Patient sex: M
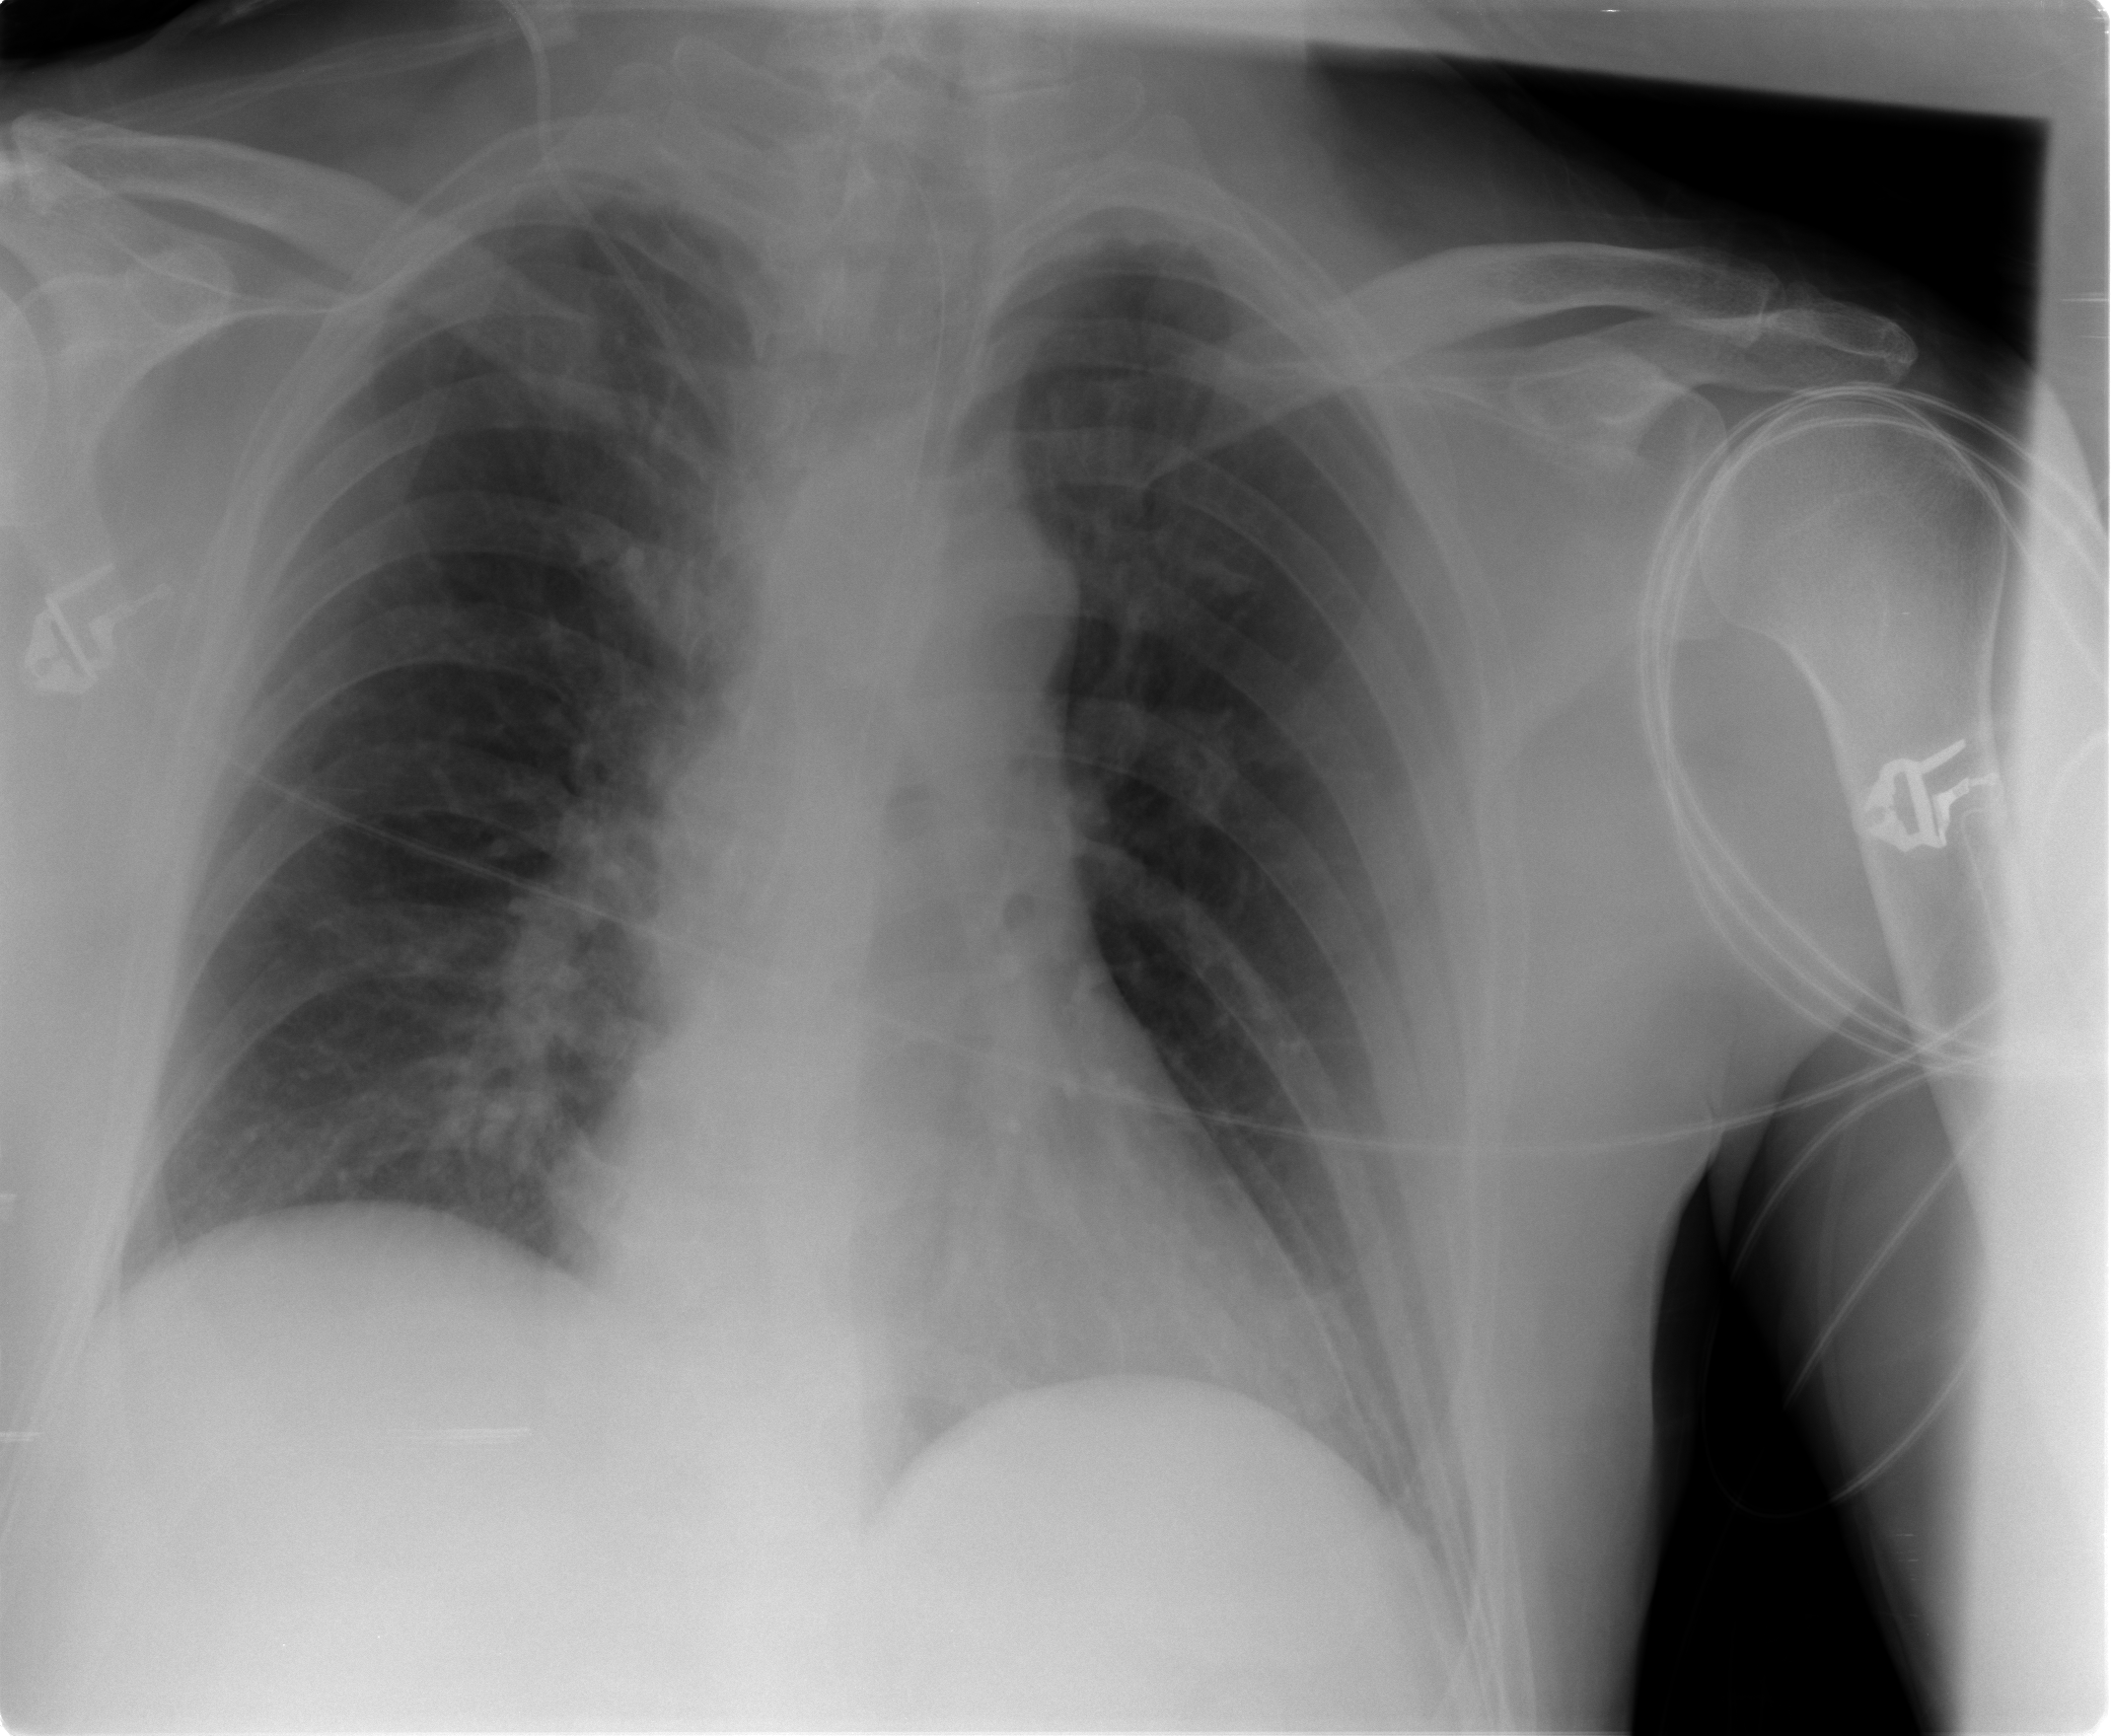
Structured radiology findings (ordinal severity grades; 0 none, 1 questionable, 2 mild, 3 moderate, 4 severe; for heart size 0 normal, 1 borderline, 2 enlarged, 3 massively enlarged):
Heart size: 0
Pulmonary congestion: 1
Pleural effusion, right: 0
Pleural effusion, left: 0
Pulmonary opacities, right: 0
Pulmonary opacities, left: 0
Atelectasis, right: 0
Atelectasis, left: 0